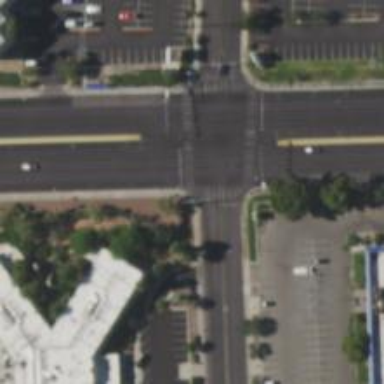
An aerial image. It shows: Solid stop line on the road.